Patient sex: M
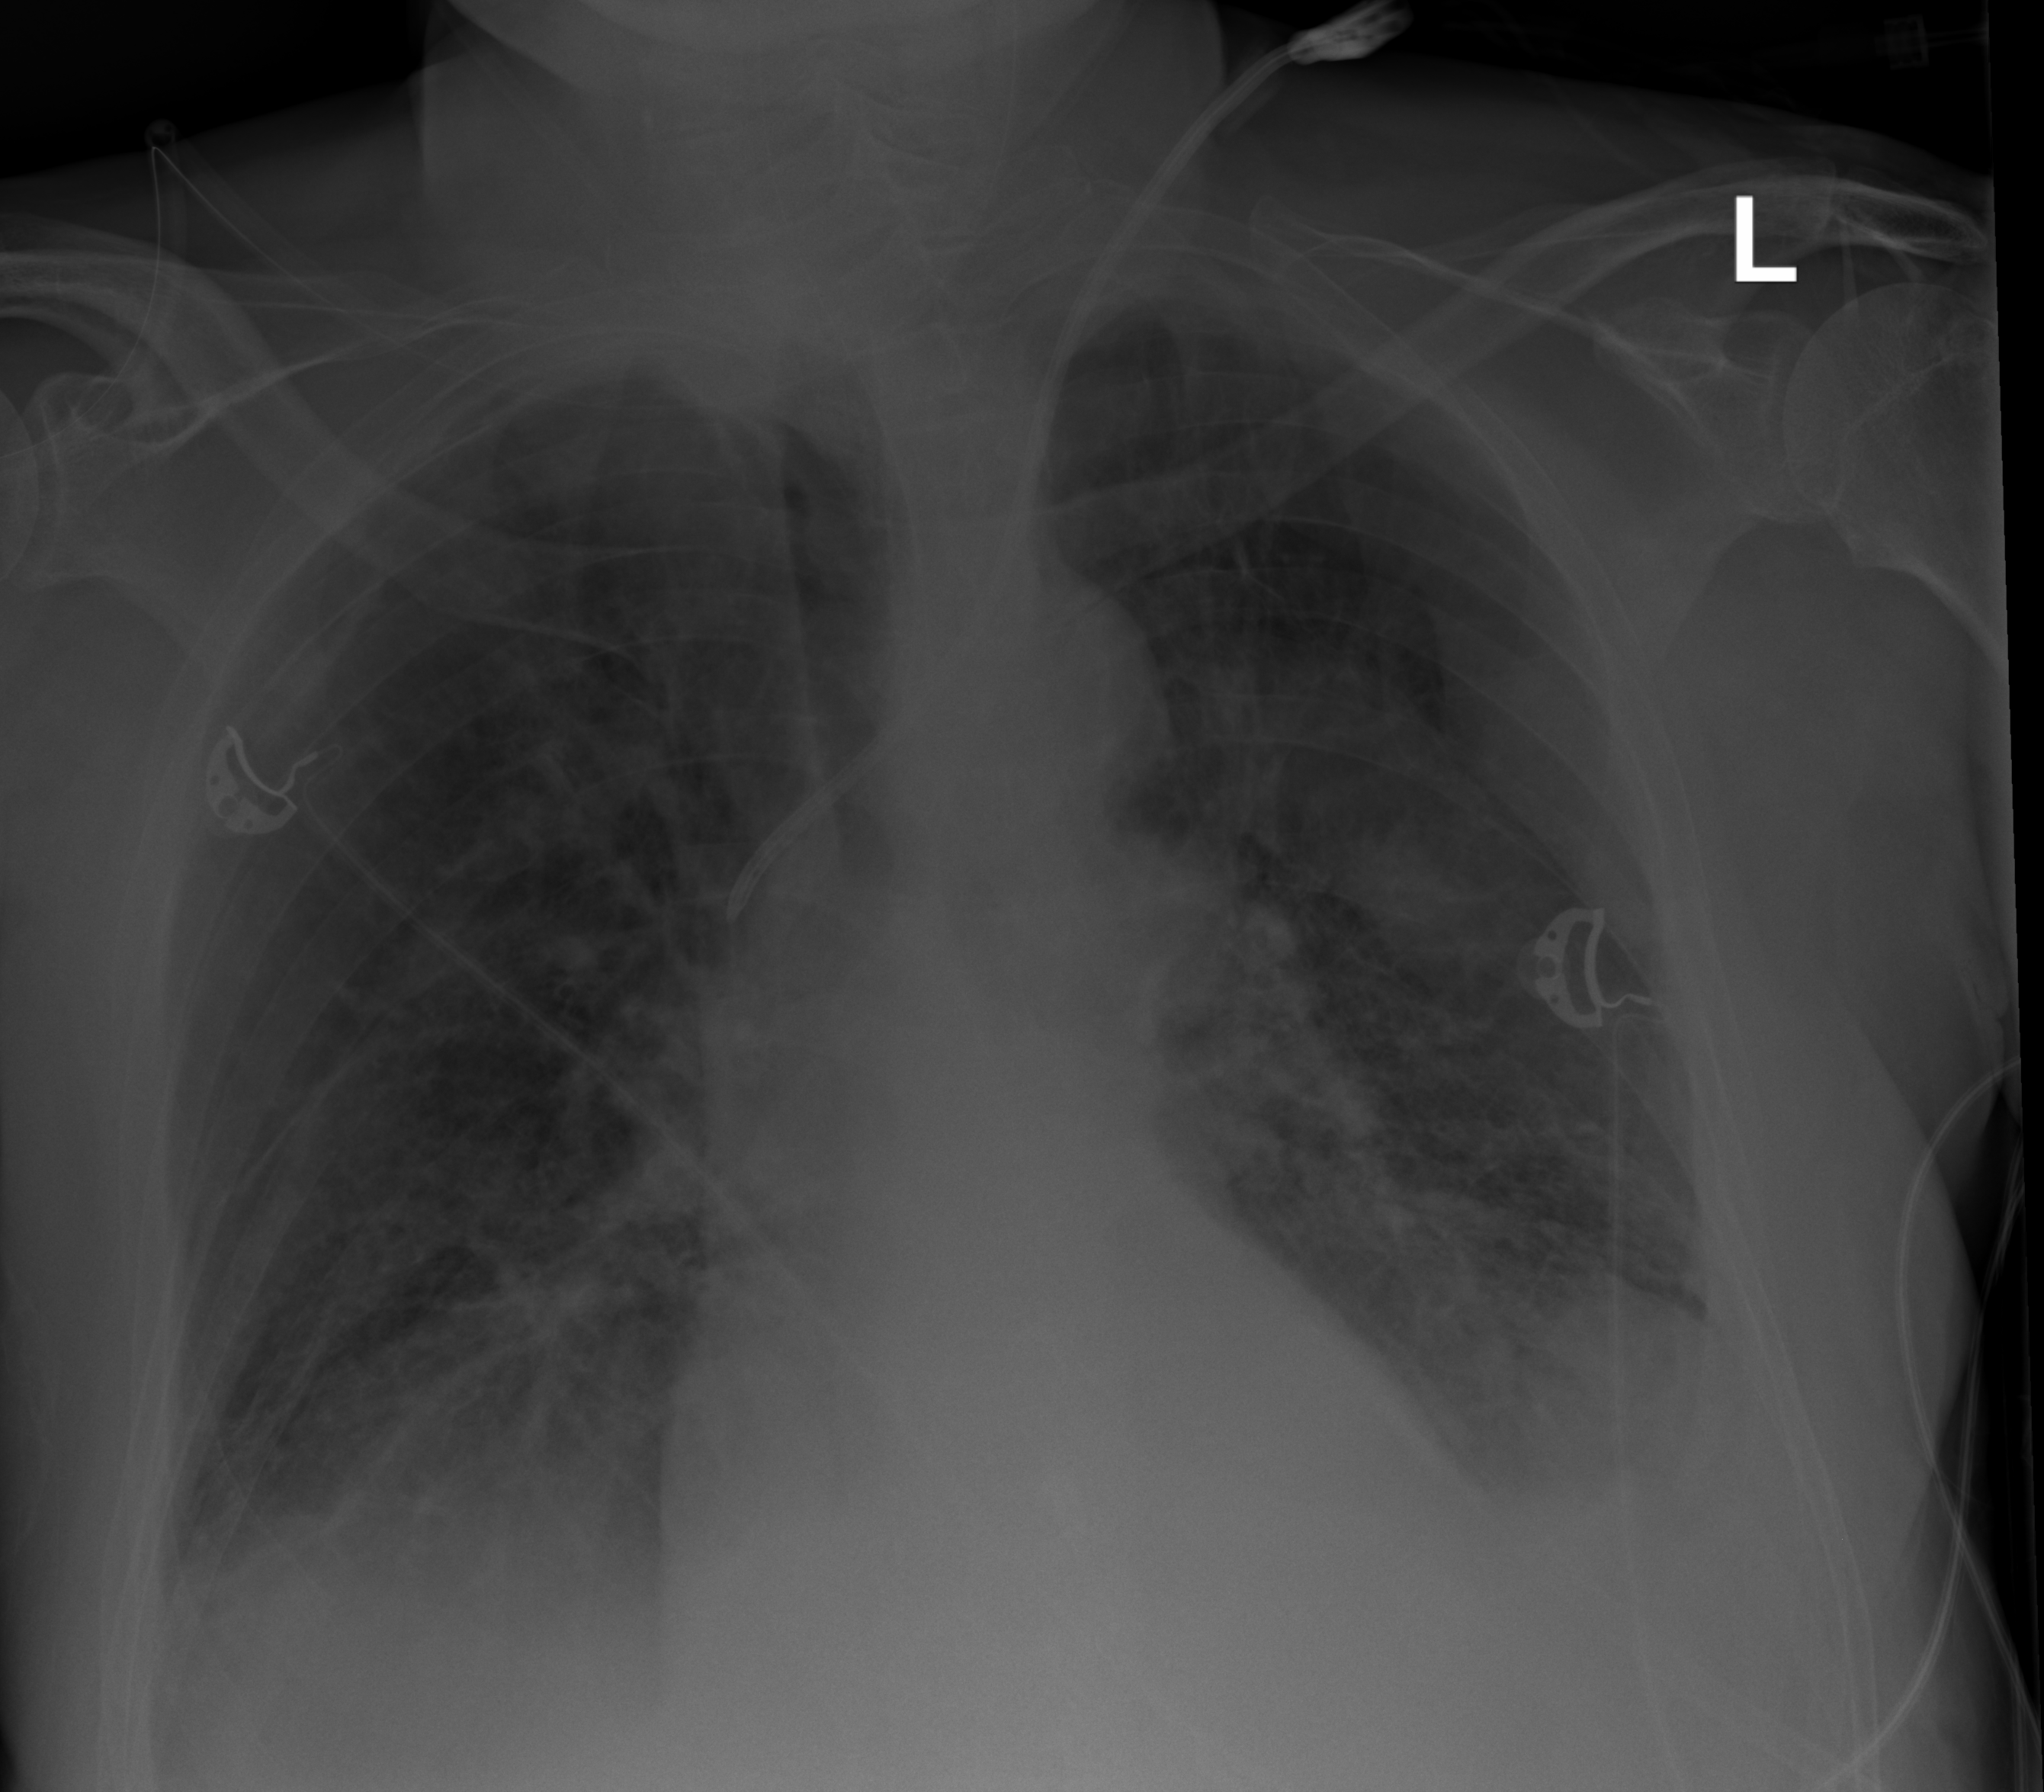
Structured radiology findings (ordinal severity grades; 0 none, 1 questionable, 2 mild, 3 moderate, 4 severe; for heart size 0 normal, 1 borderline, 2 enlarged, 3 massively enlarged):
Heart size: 0
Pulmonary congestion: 1
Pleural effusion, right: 2
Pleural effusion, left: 2
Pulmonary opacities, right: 1
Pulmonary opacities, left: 1
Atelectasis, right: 2
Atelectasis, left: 2